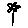
Label: flower